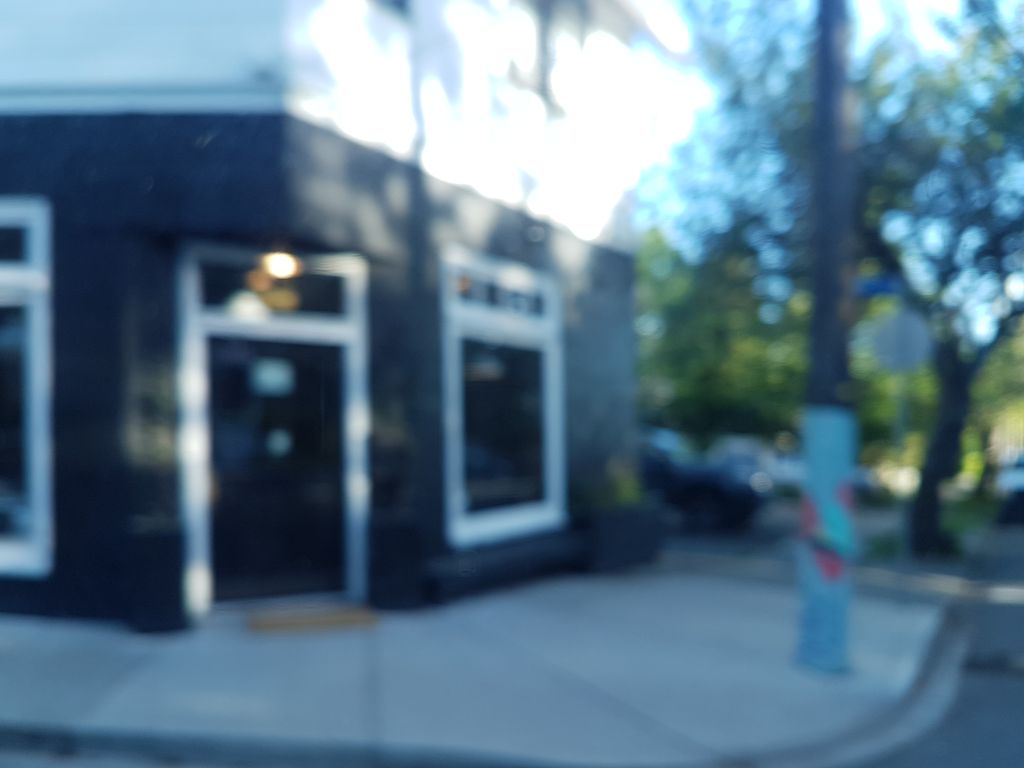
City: victoria